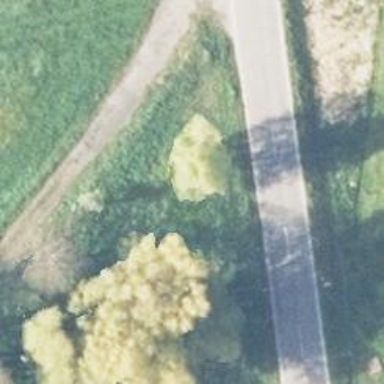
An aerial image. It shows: Evergreen broadleaved tree.